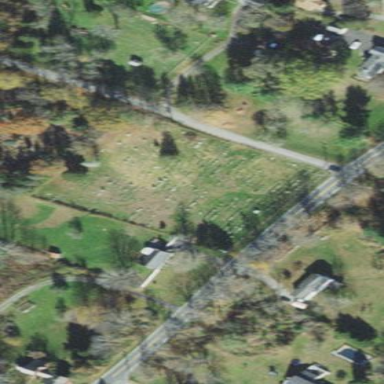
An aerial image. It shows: Private cemetery with magic category designation.